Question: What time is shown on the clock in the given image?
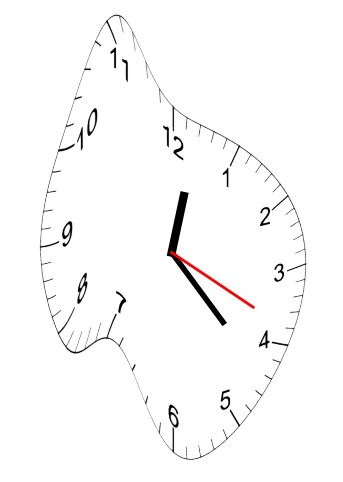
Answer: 12:22:19